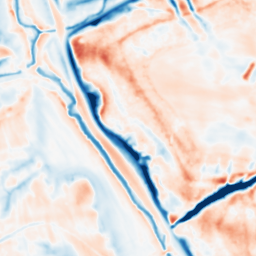
Category: multiscale
Decomposition family: dog_multiscale
Decomposition parameters: sigma_ratio: 1.4
n_scales: 6
base_sigma: 1
Upsampling method: lanczos
Upsampling parameters: scale: 2
Upsampling scale: 2